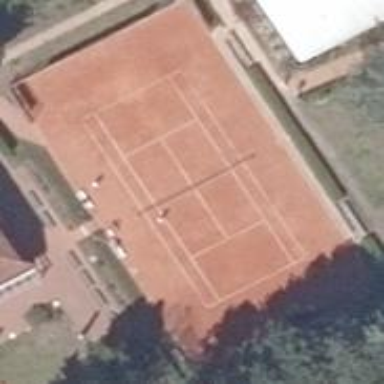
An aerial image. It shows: Tennis court in leisure pitch.